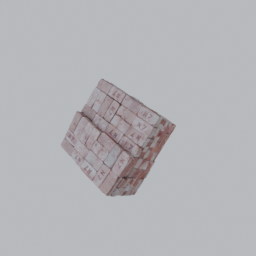
Label: architecture